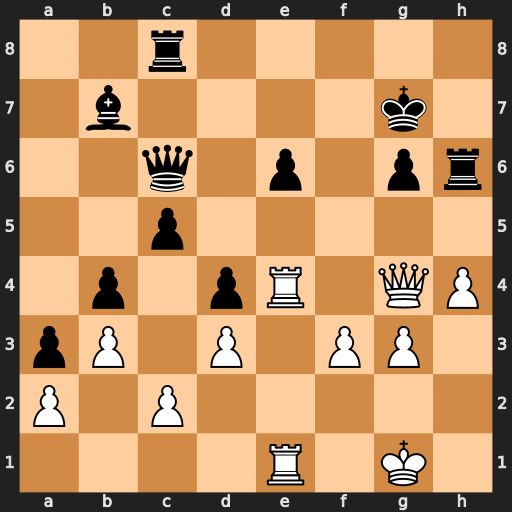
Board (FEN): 2r5/1b4k1/2q1p1pr/2p5/1p1pR1QP/pP1P1PP1/P1P5/4R1K1
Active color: w
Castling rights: -
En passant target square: -
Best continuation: Rxe6 Qxf3 Re7+ Kf8 Rf1 Qxf1+ Kxf1 Kxe7 Qg5+ Kd7 Qxh6